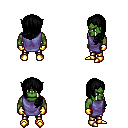
a pixel art fantasy rpg character, male body template, orc, green skin, chain tabard jacket, gold greaves, black left-swept hairstyle, gold gloves, gold boots, four views (front, back, left, right), 2x2 character sprite sheet, small pixel art, hard edges, no anti-aliasing